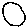
Label: circle